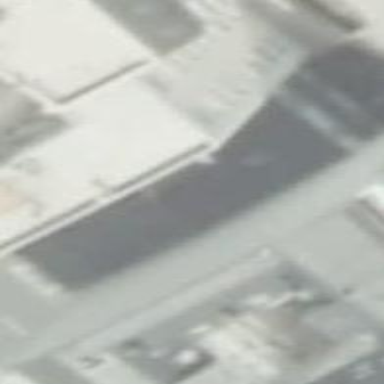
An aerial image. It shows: Part of building.